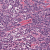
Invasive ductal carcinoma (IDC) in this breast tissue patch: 1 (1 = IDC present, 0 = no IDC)